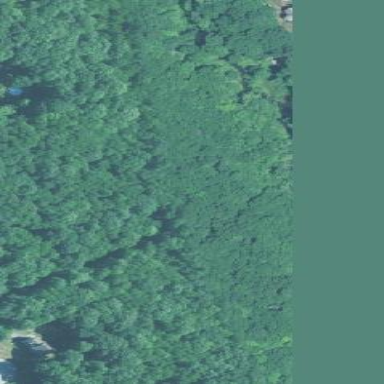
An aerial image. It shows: Nature reserve in woodland area.